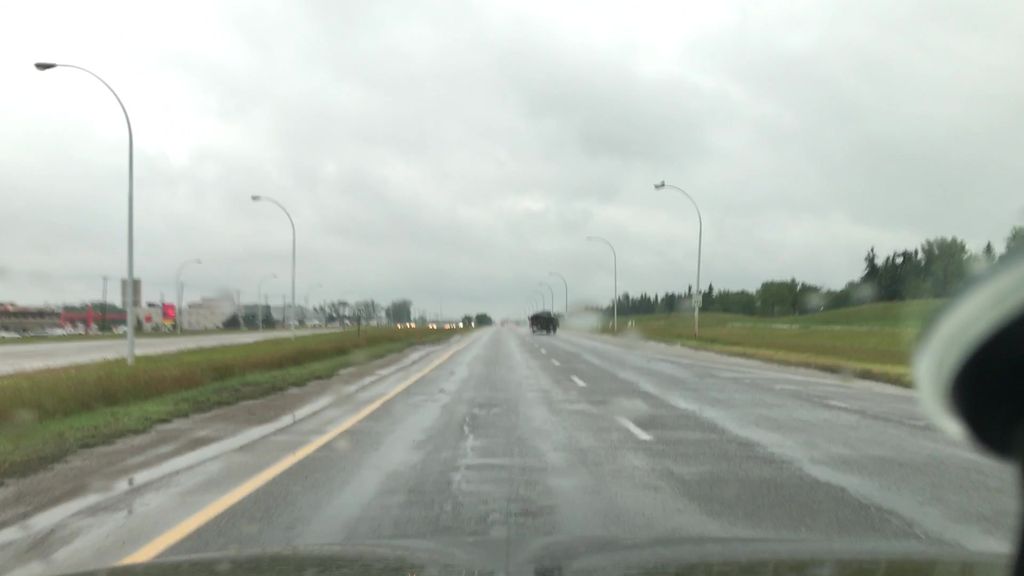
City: edmonton